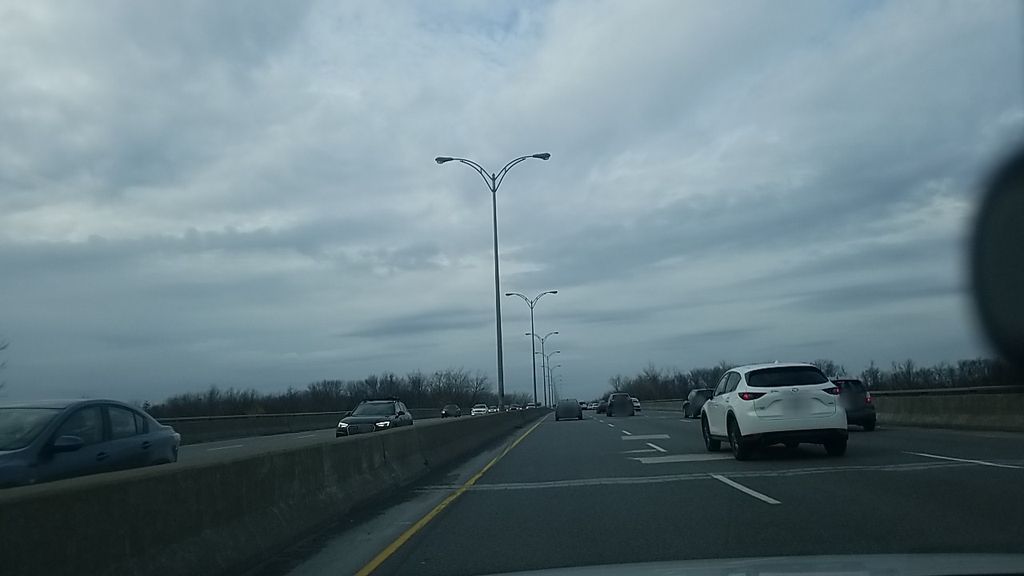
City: montreal